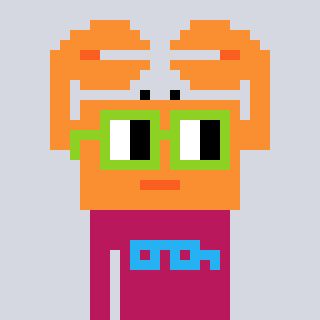
a pixel art character with square light green glasses, a crab-shaped head and a darkpink-colored body on a cool background